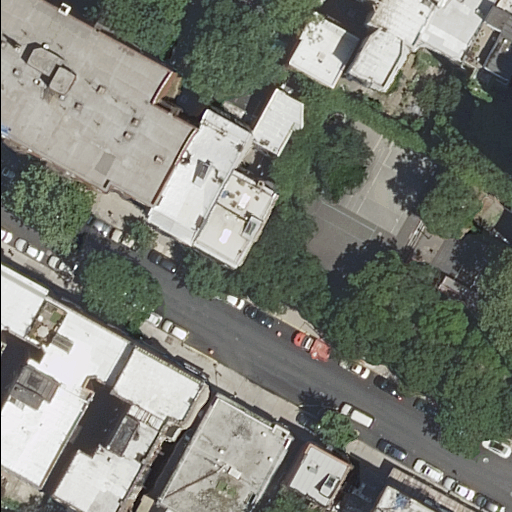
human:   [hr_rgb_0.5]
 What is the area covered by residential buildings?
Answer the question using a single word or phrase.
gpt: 3462m2

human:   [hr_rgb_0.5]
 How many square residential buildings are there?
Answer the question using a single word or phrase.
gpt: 0

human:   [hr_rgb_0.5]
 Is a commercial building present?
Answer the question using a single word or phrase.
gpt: no

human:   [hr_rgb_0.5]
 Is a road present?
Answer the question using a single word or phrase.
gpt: yes

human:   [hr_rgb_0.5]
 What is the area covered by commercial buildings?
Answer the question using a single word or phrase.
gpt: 0m2

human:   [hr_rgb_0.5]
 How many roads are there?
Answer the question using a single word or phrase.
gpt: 1

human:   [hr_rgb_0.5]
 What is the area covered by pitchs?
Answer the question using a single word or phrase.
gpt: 734m2

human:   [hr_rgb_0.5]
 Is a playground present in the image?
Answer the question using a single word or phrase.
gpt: yes

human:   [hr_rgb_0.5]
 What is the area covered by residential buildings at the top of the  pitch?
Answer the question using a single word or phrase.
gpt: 2058m2

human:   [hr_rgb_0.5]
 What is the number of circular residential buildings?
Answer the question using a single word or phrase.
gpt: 0

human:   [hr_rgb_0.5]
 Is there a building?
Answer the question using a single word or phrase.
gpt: yes

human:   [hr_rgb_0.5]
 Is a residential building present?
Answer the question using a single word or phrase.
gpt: yes

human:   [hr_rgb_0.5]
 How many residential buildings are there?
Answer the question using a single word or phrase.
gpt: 17

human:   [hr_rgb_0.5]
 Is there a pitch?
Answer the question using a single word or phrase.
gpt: yes

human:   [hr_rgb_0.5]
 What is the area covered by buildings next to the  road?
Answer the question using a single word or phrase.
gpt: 3755m2

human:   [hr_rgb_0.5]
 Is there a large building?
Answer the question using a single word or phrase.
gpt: yes

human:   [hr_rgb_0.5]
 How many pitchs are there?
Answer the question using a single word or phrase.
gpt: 1

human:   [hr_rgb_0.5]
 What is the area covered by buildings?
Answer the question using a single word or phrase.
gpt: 3755m2

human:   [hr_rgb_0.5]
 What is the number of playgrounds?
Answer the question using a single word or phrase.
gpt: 1

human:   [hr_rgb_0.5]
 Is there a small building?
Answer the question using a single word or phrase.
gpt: yes

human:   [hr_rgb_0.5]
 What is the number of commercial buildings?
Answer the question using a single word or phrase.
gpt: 0

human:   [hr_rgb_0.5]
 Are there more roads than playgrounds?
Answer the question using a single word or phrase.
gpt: no

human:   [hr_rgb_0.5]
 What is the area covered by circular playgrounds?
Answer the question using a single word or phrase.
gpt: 0m2

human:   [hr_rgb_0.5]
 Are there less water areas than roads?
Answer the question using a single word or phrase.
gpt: yes

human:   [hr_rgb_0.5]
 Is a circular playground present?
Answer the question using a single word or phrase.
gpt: no

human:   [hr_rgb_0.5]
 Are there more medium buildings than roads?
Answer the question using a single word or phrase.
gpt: yes

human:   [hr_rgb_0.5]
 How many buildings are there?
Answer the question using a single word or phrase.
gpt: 18

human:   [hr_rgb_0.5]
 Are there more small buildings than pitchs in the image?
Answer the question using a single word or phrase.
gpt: yes

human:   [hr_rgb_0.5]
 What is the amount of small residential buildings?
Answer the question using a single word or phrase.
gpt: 9

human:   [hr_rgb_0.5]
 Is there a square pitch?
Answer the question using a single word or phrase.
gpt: no

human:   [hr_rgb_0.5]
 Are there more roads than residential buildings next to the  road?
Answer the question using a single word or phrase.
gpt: no

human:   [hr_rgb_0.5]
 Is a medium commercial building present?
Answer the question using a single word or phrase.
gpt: no

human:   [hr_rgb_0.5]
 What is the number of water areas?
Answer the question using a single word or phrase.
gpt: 0

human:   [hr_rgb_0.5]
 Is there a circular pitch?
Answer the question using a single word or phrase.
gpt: no

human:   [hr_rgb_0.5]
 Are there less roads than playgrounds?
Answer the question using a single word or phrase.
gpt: no

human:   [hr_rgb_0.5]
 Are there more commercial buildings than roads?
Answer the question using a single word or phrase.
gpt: no

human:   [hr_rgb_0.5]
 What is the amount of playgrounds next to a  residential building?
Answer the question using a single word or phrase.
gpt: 1

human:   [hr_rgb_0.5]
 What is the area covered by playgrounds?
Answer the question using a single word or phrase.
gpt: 919m2

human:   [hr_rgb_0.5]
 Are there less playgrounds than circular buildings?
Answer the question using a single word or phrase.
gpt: no

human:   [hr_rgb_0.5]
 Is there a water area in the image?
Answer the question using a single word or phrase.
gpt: no

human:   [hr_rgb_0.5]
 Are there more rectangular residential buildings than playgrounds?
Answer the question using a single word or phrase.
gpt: yes

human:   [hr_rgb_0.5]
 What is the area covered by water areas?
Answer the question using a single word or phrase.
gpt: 0m2

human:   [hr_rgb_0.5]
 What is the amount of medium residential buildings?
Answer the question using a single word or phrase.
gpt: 6

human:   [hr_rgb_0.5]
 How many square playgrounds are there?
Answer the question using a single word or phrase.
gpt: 0

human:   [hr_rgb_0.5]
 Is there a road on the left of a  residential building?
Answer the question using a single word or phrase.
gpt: no

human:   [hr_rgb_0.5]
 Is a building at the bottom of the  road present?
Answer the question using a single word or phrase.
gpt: yes

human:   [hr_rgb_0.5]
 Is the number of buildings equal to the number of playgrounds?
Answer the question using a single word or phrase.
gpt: no

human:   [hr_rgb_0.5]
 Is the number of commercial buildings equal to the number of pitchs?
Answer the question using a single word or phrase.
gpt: no

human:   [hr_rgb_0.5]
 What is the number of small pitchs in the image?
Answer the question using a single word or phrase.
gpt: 0

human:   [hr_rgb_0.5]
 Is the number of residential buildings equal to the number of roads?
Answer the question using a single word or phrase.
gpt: no

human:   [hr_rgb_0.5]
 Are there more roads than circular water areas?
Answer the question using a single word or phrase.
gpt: yes

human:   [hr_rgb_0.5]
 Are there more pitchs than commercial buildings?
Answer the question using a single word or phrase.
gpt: yes

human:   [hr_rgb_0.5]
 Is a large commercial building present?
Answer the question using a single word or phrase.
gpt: no

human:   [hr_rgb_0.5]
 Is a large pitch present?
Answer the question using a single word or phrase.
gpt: yes

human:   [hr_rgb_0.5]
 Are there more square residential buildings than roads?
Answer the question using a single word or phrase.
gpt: no

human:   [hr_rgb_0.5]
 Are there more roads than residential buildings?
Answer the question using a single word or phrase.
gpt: no

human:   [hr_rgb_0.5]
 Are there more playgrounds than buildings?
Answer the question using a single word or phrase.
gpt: no

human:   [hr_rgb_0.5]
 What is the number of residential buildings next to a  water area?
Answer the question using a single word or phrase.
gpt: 0

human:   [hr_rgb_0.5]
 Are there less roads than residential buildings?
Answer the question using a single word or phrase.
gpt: yes

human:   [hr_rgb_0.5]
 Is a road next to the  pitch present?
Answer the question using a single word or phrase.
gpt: yes

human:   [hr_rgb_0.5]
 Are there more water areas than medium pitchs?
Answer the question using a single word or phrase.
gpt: no

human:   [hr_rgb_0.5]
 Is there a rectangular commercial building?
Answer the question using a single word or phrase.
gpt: no

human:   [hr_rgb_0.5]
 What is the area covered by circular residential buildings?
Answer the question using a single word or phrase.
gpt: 0m2

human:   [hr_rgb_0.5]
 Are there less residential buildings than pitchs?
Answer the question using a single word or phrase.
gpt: no